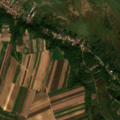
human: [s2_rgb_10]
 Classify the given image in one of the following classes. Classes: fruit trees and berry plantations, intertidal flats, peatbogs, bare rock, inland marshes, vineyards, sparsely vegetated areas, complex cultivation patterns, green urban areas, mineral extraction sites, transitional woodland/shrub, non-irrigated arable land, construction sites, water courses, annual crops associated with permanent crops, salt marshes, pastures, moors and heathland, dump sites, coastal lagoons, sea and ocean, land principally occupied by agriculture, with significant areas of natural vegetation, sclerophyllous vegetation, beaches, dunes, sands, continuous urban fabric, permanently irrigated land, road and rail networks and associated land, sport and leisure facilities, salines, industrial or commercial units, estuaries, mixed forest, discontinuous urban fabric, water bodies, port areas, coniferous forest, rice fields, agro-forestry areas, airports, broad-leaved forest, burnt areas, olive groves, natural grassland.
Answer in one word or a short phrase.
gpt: discontinuous urban fabric, non-irrigated arable land, pastures, land principally occupied by agriculture, with significant areas of natural vegetation, transitional woodland/shrub